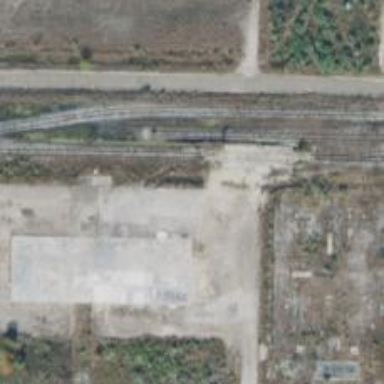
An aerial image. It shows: Unused railway yard.